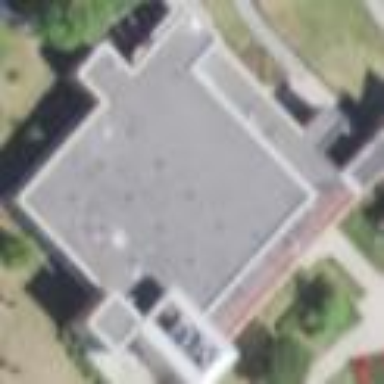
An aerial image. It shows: University building.